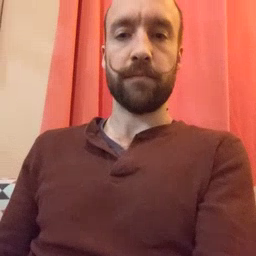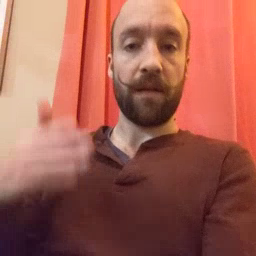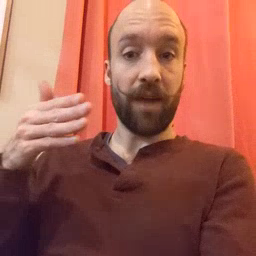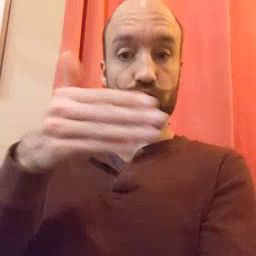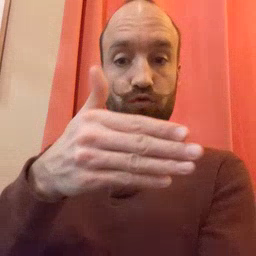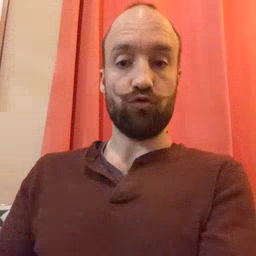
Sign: fish